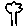
Label: tree